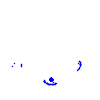
Particle: kaon